Question: I'm looping over image and summing the values of all pixels. I do this to create an integral image. To keep the last value easily available, I created 'the_sum' variable to which I add values for each pixel.
If you know how integral image works, you know that every pixel in such image contains sum of all pixels before it's own value.
Hence:
'''
integral_image[x][y][0] = (the_sum[0]+= (pixel & 0x00FF0000)>>16);
'''
I increase the sum and assign it to current pixel. Netbeans IDE, however, warns me that I'm not reading from 'the_sum'.

Something in the algorithm is broken and I'm not sure what is it. Is my approach wrong or is this a false positive report by NetBeans?
To avoid misunderstanding, this is the whole method:
'''
/* Generate an integral image. Every pixel on such image contains sum of colors or all the
pixels before and itself.
*/
public static double[][][] integralImage(BufferedImage image) {
int w = image.getWidth();
int h = image.getHeight();
double integral_image[][][] = new double[w][h][3];
double the_sum[] = new double[3];
for (int x = 0; x < w; x++) {
for (int y = 0; y < h; y++) {
int pixel = image.getRGB(x, y);
integral_image[x][y][0] = (the_sum[0]+= (pixel & 0x00FF0000)>>16);
integral_image[x][y][1] = (the_sum[1]+= (pixel & 0x0000FF00)>>8);
integral_image[x][y][2] = (the_sum[2]+= pixel & 0x000000FF);
}
}
return integral_image;
}
'''
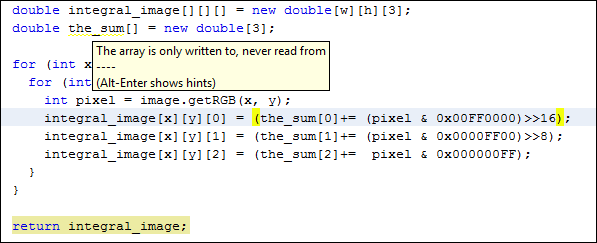
Answer: Yes, '+=' returns the newly assigned value. It is a false positive from netbeans.
> At run time, the result of the assignment expression is the value of the variable after the assignment has occurred.
<URL>